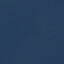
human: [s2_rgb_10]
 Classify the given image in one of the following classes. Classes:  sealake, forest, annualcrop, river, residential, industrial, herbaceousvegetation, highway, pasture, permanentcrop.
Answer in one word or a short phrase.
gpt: SeaLake